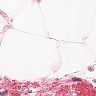
Metastatic tissue present: no